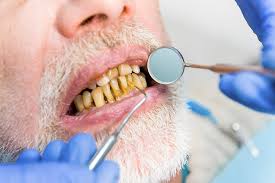
Condition: Tooth Discoloration